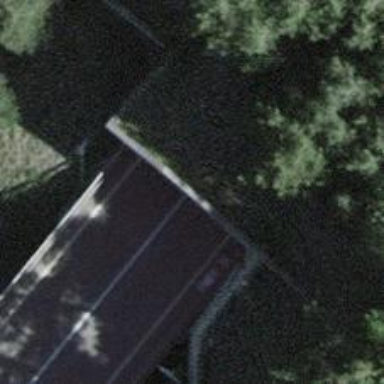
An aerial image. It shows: Primary highway passing through tunnel with asphalt surface.